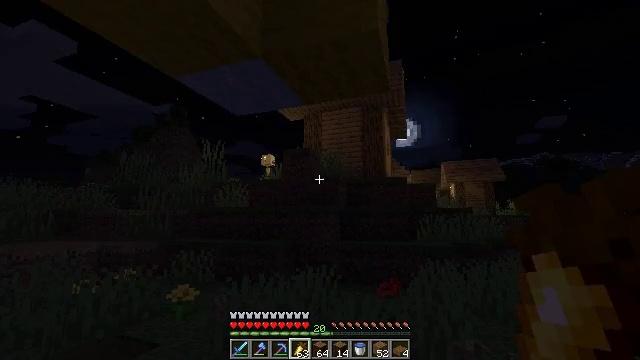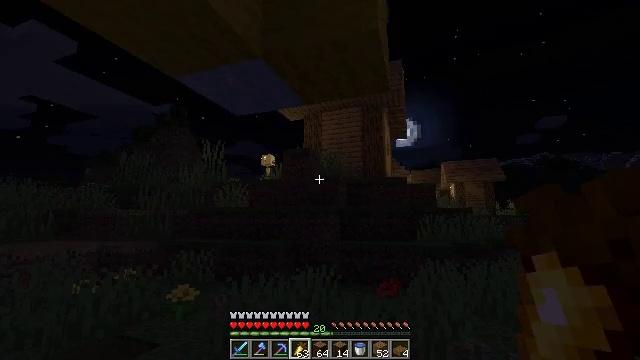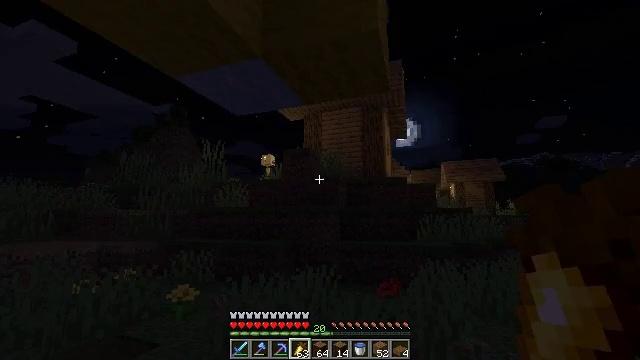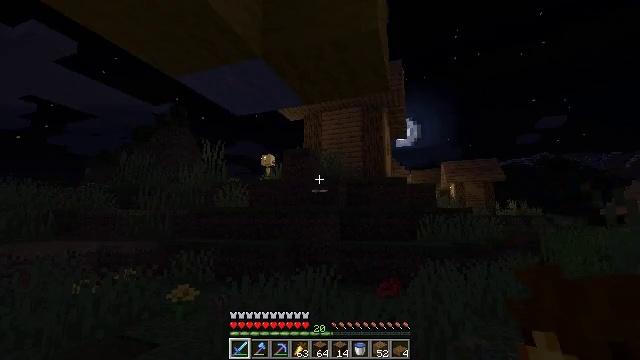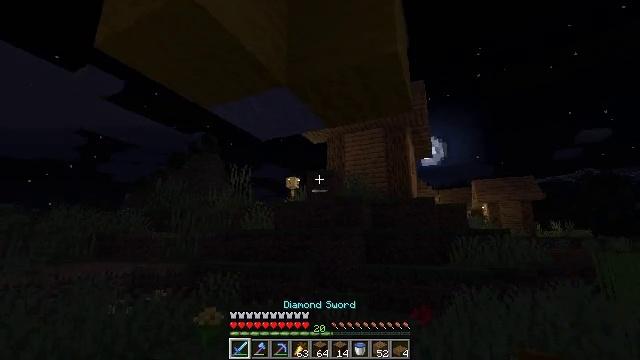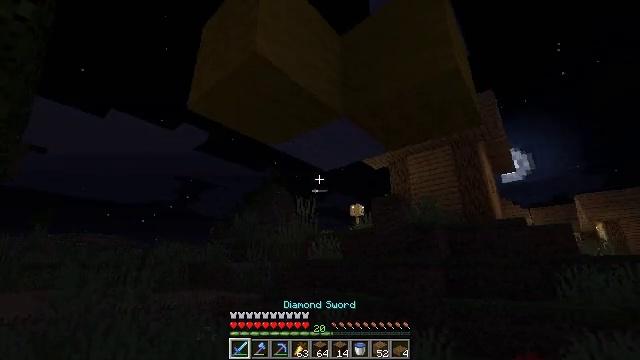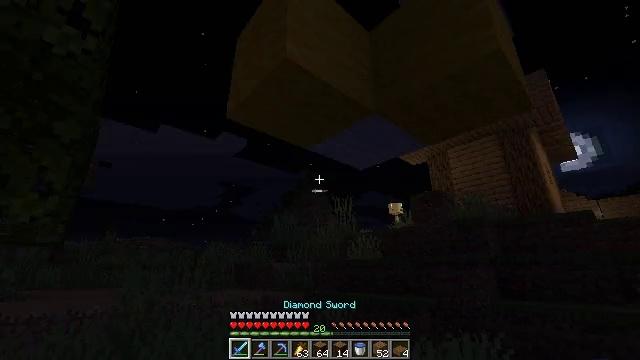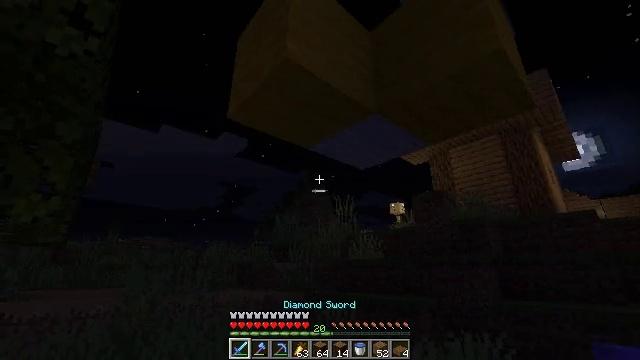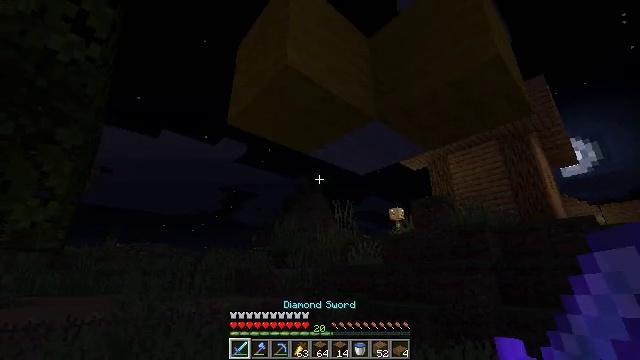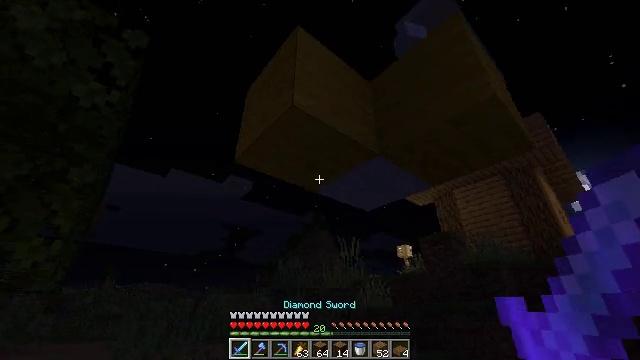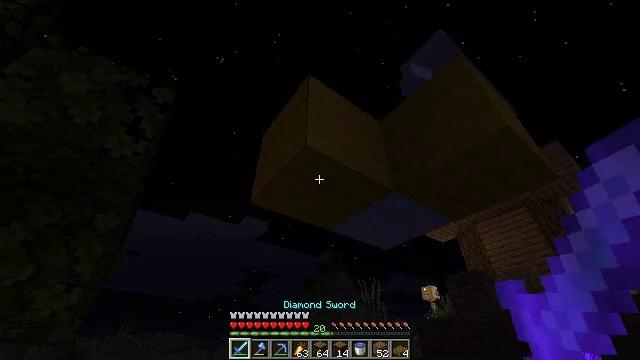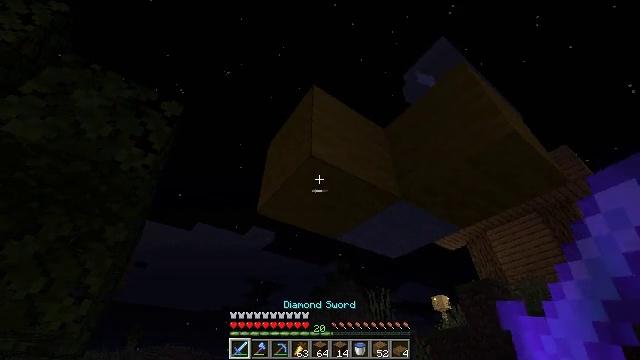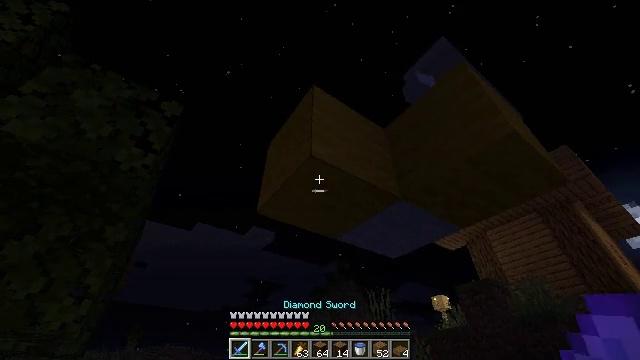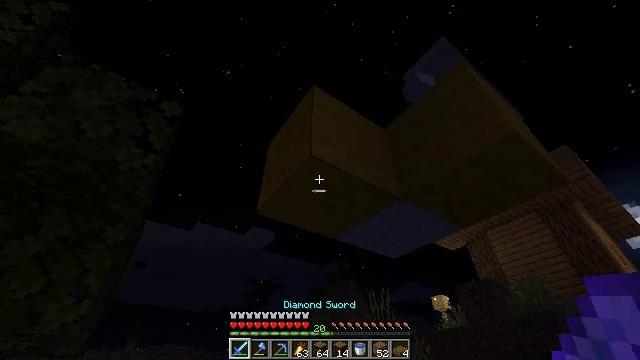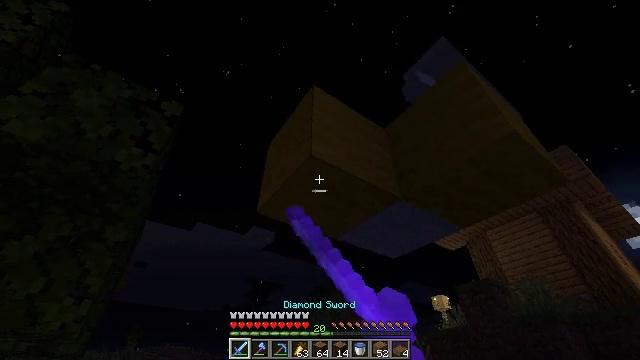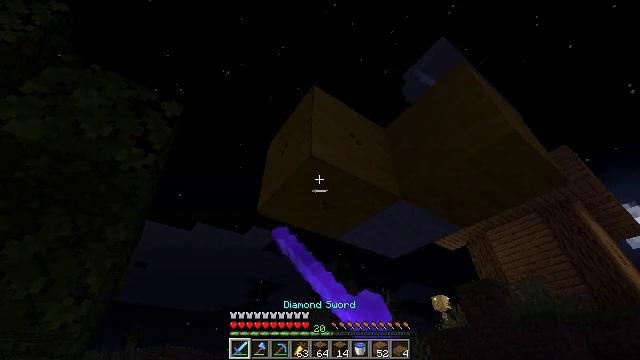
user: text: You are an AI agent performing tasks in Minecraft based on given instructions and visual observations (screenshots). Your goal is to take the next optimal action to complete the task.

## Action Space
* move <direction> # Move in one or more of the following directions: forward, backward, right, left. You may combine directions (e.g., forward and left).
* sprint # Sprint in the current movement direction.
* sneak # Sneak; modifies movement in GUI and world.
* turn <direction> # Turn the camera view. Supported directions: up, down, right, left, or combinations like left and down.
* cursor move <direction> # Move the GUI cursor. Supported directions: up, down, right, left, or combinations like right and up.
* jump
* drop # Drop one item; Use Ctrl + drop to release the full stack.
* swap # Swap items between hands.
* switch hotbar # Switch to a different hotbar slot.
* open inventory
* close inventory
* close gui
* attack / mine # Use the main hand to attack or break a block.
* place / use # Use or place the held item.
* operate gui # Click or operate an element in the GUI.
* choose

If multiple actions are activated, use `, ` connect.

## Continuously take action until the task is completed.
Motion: motion action
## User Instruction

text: Harvest yellow wool for crafting.
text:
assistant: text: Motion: no_op
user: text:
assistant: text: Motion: no_op
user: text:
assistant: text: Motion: switch to hotbar 1
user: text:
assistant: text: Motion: turn left and up, switch to hotbar 1
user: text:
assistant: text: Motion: turn left and up, switch to hotbar 1
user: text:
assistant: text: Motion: turn left
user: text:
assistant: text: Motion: no_op
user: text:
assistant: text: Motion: turn up
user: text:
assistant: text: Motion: turn left and up
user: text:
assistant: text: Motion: turn left and up
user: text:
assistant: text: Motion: turn left and up
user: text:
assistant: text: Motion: no_op
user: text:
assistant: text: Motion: attack / mine
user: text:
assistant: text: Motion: attack / mine
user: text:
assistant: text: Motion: attack / mine
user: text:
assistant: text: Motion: attack / mine
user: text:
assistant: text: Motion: attack / mine
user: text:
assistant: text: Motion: attack / mine
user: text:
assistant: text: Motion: attack / mine
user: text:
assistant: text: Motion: attack / mine
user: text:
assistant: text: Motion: turn right and up, attack / mine
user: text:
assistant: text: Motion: turn up, attack / mine
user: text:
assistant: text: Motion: move forward, attack / mine
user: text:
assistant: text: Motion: move forward, attack / mine
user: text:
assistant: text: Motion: move forward, attack / mine
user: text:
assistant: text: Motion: move forward, attack / mine
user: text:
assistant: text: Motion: attack / mine
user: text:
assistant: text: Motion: turn up, attack / mine
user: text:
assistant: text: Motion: turn right and up, attack / mine
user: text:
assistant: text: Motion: turn right and up, attack / mine